Question: I'm developing a timeline user control for video usage. here is a photo of my work:

here i have problem. when currentTime changes, I have to update the UI. but when i use this.Invalidate(); it refreshes the whole control. but i want to just update the pointer (the white line in gray background). becuase it cause the control blink over and over on very tiny time change.
how to just update the pointer?
here is my onPaint method
'''
private void OnPaint(object sender, System.Windows.Forms.PaintEventArgs e)
{
int width = this.Width;
int height = this.Height;
int Floor = height - FloorDistance;
Pen SecPen = new Pen(SecColor);
Pen MinPen = new Pen(MinColor);
SolidBrush TimeLineBrush = new SolidBrush(Color.Gray);
StringFormat stringFormat = new StringFormat();
SolidBrush TimesolidBrush = new SolidBrush(TimeColor);
SolidBrush BackBrush = new SolidBrush(TimlineBackColor);
SolidBrush PointerBrush = new SolidBrush(PointerColor);
stringFormat.FormatFlags = StringFormatFlags.DirectionVertical;
switch (Zoom)
{
case ZoomLEvel.Quarter:
width = (int)Math.Ceiling((TotalDuration / 900)) * ThickDistance;
break;
case ZoomLEvel.Minute:
width = (int)Math.Ceiling((TotalDuration / 60)) * ThickDistance;
break;
case ZoomLEvel.Secound:
width = (int)Math.Ceiling(TotalDuration) * ThickDistance;
break;
case ZoomLEvel.MiliSecound:
width = (int)Math.Ceiling(TotalDuration * 10) * ThickDistance;
break;
}
width += 11;
this.Width = width;
e.Graphics.FillRectangle(TimeLineBrush, 0, Floor, width, 3);
e.Graphics.FillRectangle(BackBrush, 0, 0, width, height - FloorDistance);
int x = ThickDistance;
int step = 0;
while (x <= width - ThickDistance)
{
if (step % 5 == 0)
{
e.Graphics.DrawLine(MinPen, x, Floor, x, Floor - _MinHeight);
// print time
string time = "";
double totalSecounds = 0;
PointF pointF = new PointF(x - 8, Floor + 5);
switch (Zoom)
{
case ZoomLEvel.Quarter:
totalSecounds = step * 900;
break;
case ZoomLEvel.Minute:
totalSecounds = step * 60;
break;
case ZoomLEvel.Secound:
totalSecounds = step;
break;
case ZoomLEvel.MiliSecound:
totalSecounds = step / 10d;
break;
}
time = (new TimeSpan(0, 0, 0, (int)totalSecounds, (int)(step % 10) * 100)).ToString(@"hh\:mm\:ss\:fff");
e.Graphics.DrawString(time, this.Font, TimesolidBrush, pointF, stringFormat);
}
else
e.Graphics.DrawLine(SecPen, x, Floor, x, Floor - _SecHeight);
x += ThickDistance;
step++;
}
int PointerTime = 0;//(int)Math.Floor(CurrentTime);
int pointerX = 0;
switch (Zoom)
{
case ZoomLEvel.Quarter:
PointerTime = (int)Math.Floor(CurrentTime / 900);
pointerX = PointerTime * ThickDistance;
break;
case ZoomLEvel.Minute:
PointerTime = (int)Math.Floor(CurrentTime / 60);
pointerX = PointerTime * ThickDistance;
break;
case ZoomLEvel.Secound:
PointerTime = (int)Math.Floor(CurrentTime);
pointerX = PointerTime * ThickDistance;
break;
case ZoomLEvel.MiliSecound:
PointerTime = (int)Math.Floor(CurrentTime * 10);
pointerX = PointerTime * ThickDistance;
break;
}
pointerX += 5;
e.Graphics.FillRectangle(PointerBrush, pointerX, 0, 2, height - FloorDistance);
}
'''
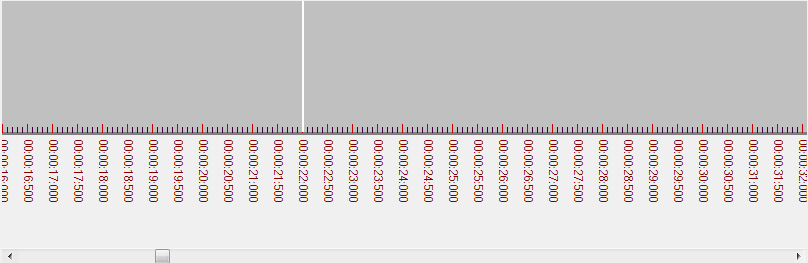
Answer: An overload of the 'Invalidate()' method takes a 'Rectangle' type parameter that defines the region that you want to refresh, called the . You should pass the bounding rectangle of your pointer (white line, with maybe 10 pixels padding on all sides). In your 'OnPaint()' method, you should check 'e.ClipRectangle' property for the area that needs to be redrawn. Now for all your drawing logic (e.Graphics. calls), you should first confirm if that element intersects with the clipping region (can easily be done using 'Rectangle.IntersectsWith()'). If it does, you should call the method, otherwise you shouldn't.
To avoid flicker, you should turn on the 'DoubleBuffered' property of your control to 'True'. The goes a long way into achieving a truly smooth rendering.
Additionally, I see that you're declaring a lot of brushes and pens in your 'OnPaint' method and not disposing them after using. I assume that many of these will be required again and again, so you may want to declare them at class-level, and then dispose them off in the 'Dispose()' method of your control. This will save you some processing, considering that this is a video-related application.
Hope that helps.